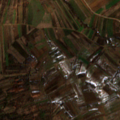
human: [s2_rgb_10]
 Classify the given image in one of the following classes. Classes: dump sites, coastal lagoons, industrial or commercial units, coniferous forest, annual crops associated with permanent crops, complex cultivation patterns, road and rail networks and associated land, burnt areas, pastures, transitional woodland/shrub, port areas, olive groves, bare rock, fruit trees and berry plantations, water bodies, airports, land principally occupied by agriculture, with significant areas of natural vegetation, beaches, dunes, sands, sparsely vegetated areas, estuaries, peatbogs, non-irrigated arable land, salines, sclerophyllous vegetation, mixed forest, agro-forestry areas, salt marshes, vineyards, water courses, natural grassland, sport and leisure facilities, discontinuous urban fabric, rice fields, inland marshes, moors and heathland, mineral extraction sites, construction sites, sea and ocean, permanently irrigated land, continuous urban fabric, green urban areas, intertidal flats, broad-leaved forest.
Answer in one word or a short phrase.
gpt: non-irrigated arable land, complex cultivation patterns, land principally occupied by agriculture, with significant areas of natural vegetation